Question: i see in jqgrid you can move the pager up to the top of the grid and the default buttons but i wanted to see if you can move the entire row (including buttons default and custom along with the pager) to the top above the grid ?
if i use clonetoTop it only moves the regular buttons but not ones that i add dynamically
## Update:
---
As you can see below, i added my own personal RefreshGrid button using this code and its not showing up at top:
'''
.navButtonAdd('#pager', {
caption: "",
title: "Reload Grid",
buttonicon: "ui-icon-refresh",
onClickButton: function () {
$(gridSelector).trigger("reloadGrid");
},
position: "last"
});
'''

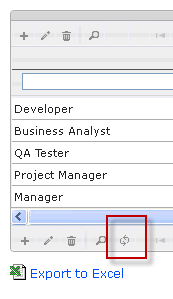
Answer: The parameter 'cloneToTop:true' of the 'navGrid' do what you need:
'''
$("#list").jqGrid('navGrid', '#pager', {cloneToTop: true});
'''
See <URL> for additional information.